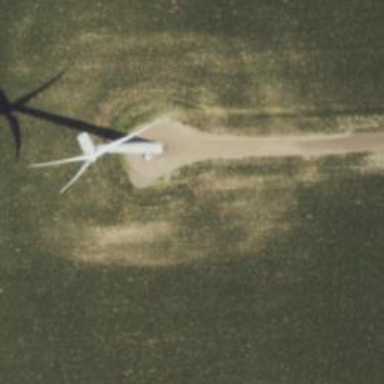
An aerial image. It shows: Wind turbine generator that utilizes wind as its source for generating electricity. It is of the horizontal axis type.